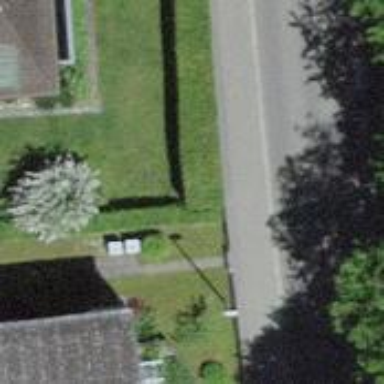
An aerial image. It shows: Hedge barrier.